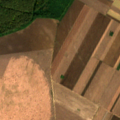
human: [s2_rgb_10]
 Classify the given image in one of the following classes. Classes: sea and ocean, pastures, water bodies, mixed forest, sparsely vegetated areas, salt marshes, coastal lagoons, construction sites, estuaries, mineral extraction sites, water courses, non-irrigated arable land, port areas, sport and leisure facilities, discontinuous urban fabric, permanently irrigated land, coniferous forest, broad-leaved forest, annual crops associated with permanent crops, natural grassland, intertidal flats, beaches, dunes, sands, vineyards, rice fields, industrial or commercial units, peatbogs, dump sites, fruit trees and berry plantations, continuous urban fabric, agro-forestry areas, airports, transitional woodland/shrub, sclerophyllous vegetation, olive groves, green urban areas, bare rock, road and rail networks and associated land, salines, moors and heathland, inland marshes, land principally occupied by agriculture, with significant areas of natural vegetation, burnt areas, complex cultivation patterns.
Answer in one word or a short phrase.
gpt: non-irrigated arable land, broad-leaved forest